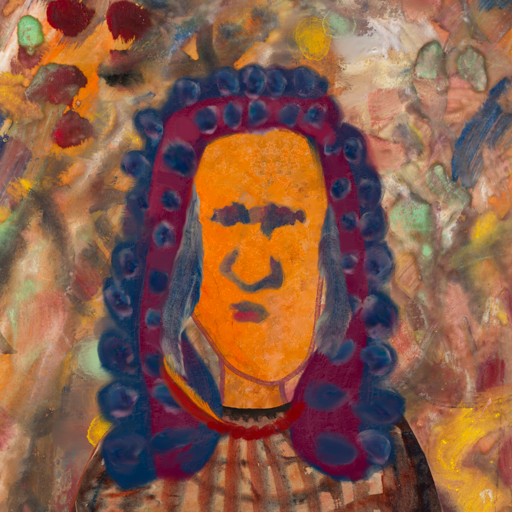
Background: Mother_And_Son_Mother, Head And Neck Front: Hypocrite, Face Front: In_The_Sun, Bust: Orphan, Hair Front: Hill_Girl, Head Accessory: Blank, Second Necklace: Blank, Necklace: Pipe, Baby: Blank